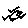
Label: bird